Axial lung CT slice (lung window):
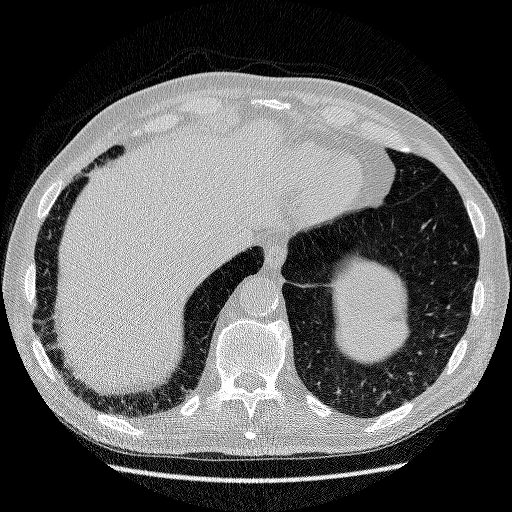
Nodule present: no